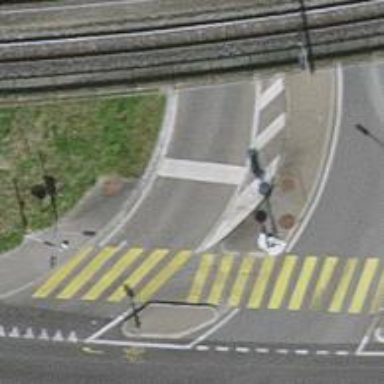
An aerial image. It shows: Road with traffic signals.